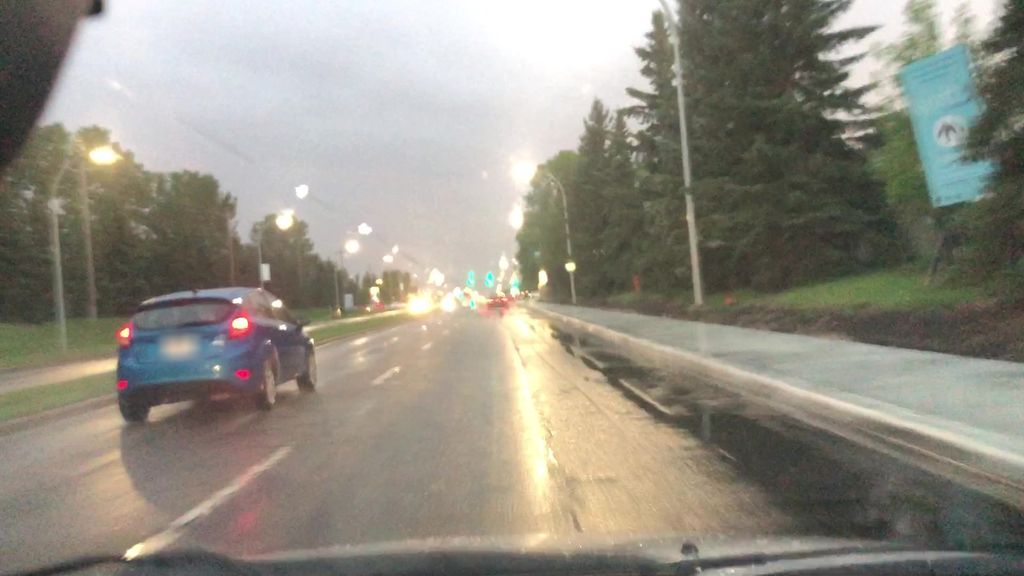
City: edmonton